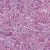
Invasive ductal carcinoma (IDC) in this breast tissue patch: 1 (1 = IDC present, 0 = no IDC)